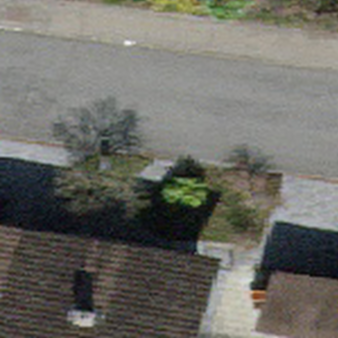
Label: other